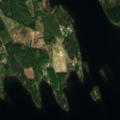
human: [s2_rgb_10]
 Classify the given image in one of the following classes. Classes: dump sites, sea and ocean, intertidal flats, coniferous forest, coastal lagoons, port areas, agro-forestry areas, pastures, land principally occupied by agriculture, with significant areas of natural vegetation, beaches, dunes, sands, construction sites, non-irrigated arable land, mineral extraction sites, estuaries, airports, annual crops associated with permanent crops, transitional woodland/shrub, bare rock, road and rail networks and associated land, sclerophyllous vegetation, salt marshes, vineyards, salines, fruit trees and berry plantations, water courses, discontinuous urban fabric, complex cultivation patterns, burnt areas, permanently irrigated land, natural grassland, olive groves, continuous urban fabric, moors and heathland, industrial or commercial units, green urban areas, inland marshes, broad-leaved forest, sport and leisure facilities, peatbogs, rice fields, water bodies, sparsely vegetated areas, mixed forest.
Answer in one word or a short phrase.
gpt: coniferous forest, mixed forest, water bodies